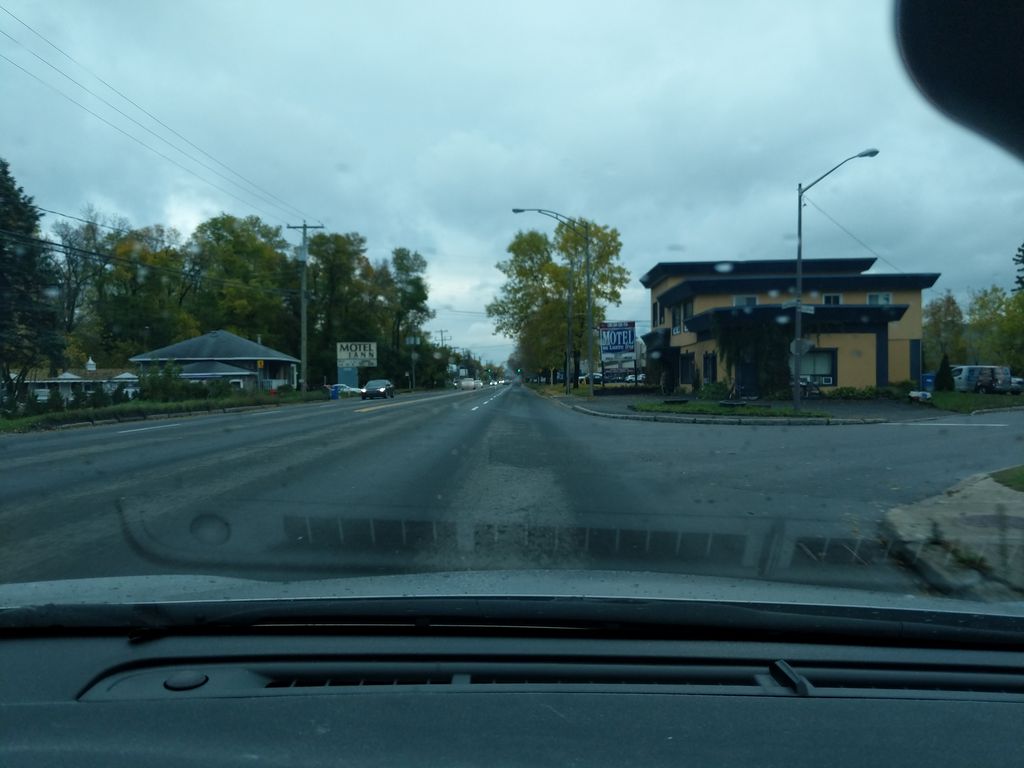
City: quebec_city